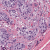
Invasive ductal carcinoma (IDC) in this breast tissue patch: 1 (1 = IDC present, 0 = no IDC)